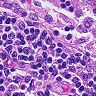
Metastatic tissue present: no